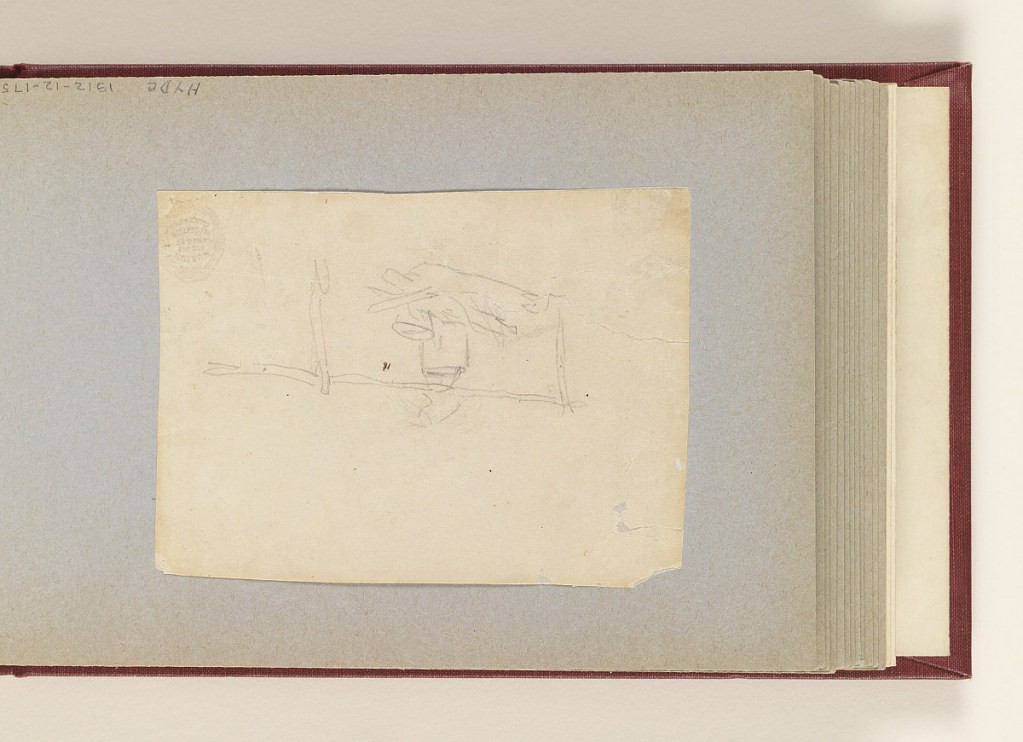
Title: Field Kitchen Fire
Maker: Winslow Homer, American, 1836–1910
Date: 1862
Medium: Graphite on cream wove paper, laid down
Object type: Drawing
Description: Horizontal view of a field kitchen fire.